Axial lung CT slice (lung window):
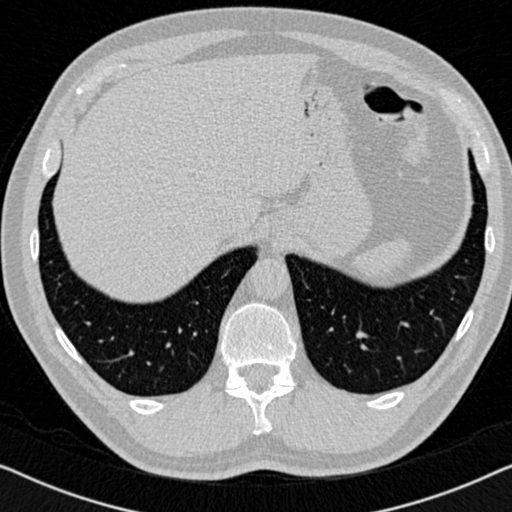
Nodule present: no